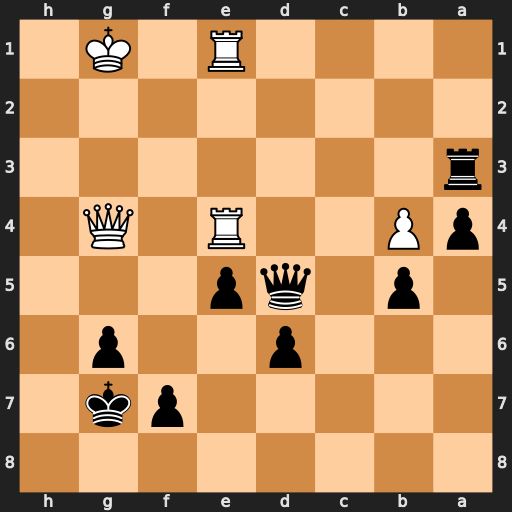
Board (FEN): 8/5pk1/3p2p1/1p1qp3/pP2R1Q1/r7/8/4R1K1
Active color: b
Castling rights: -
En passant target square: -
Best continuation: f5 Qh4 fxe4